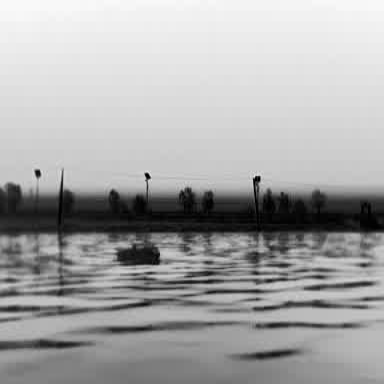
There is a container_ship in the infrared image.